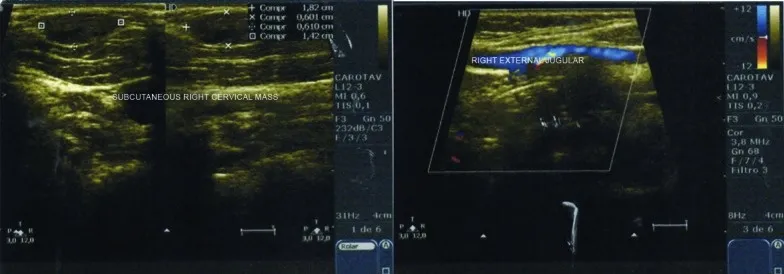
Doppler ultrasonography showing ectasia, without thrombi in the lumen and normal blood flow.
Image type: radiology (ultrasound)